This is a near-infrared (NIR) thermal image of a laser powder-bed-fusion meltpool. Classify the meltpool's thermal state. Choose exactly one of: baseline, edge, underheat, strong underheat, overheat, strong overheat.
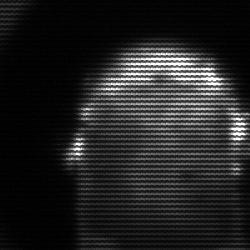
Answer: baseline